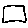
Label: square